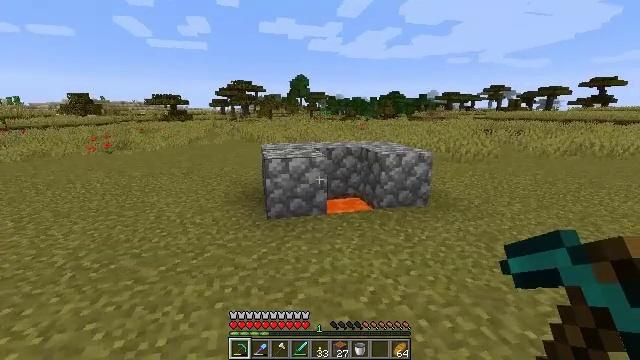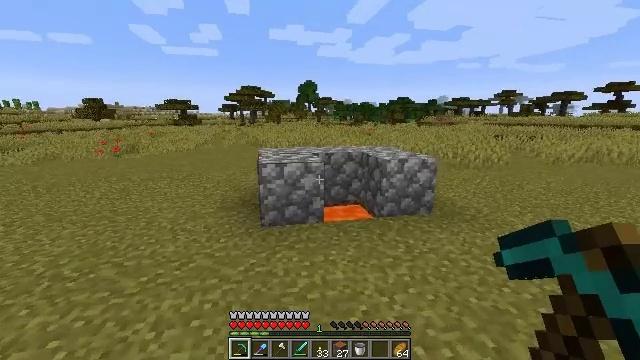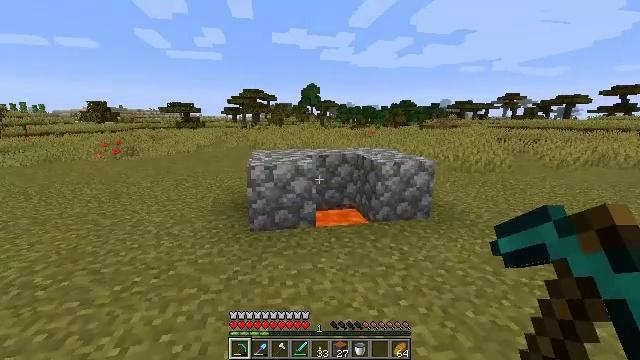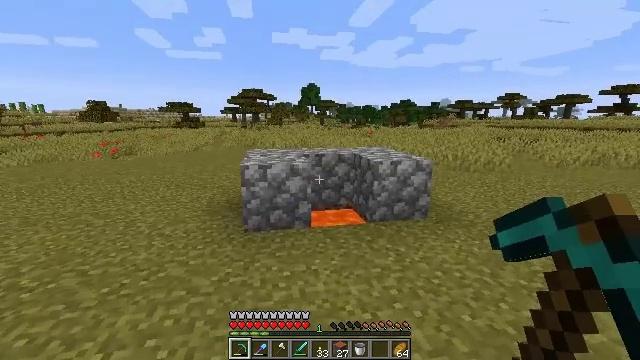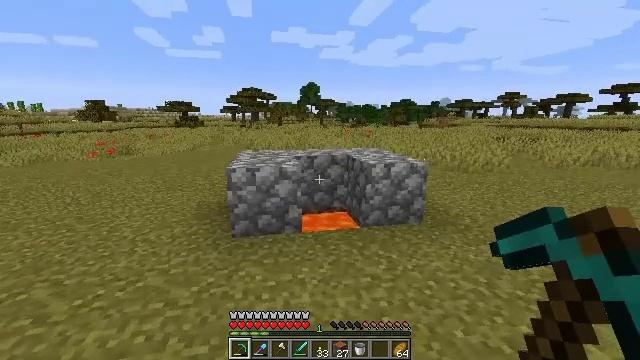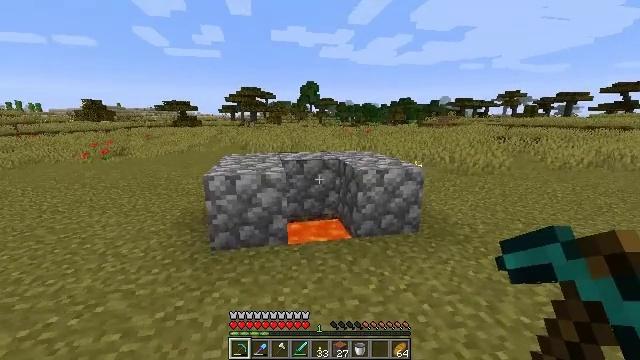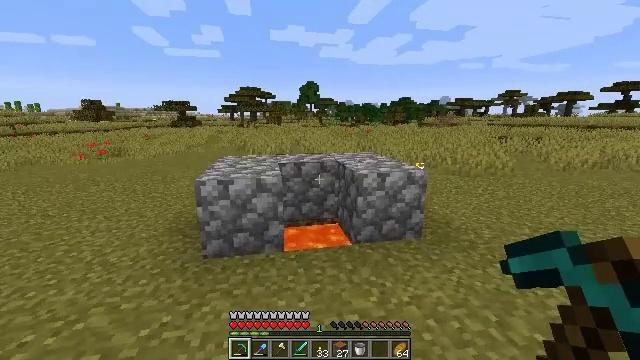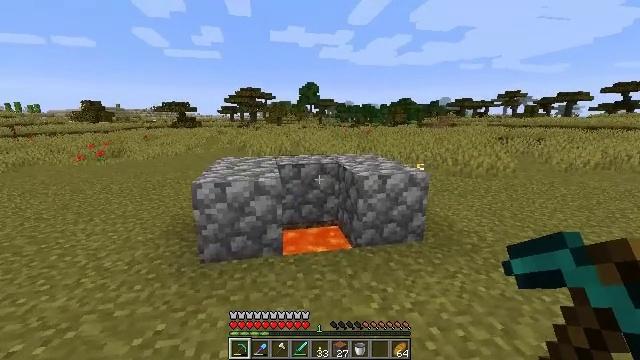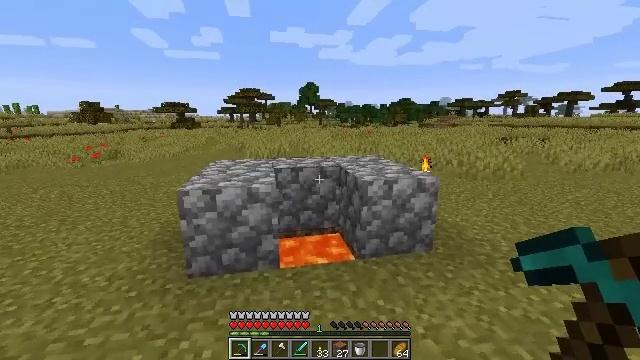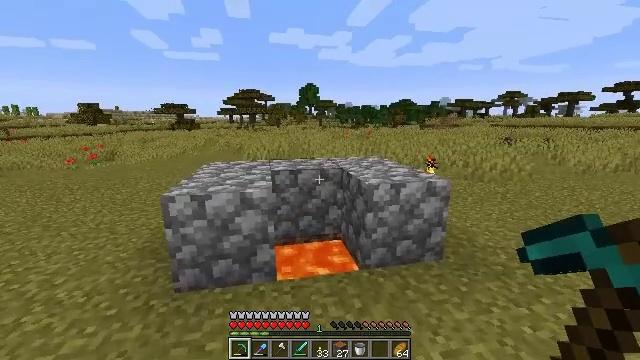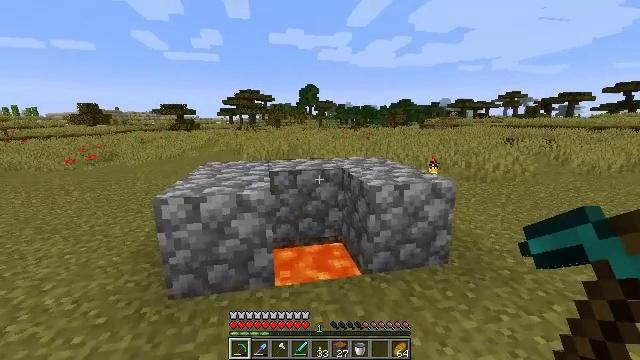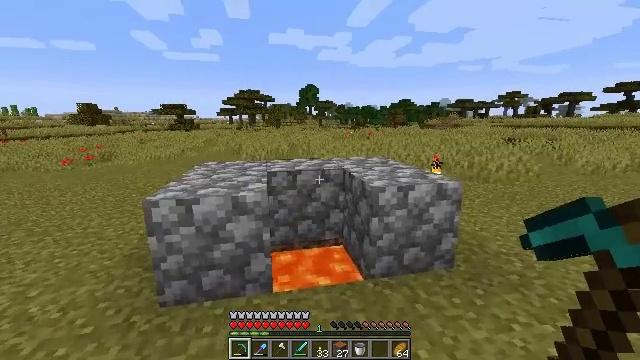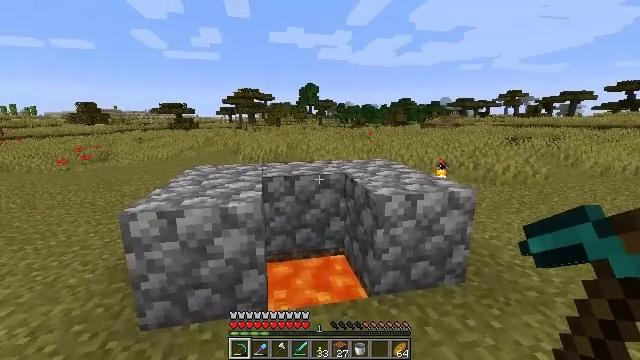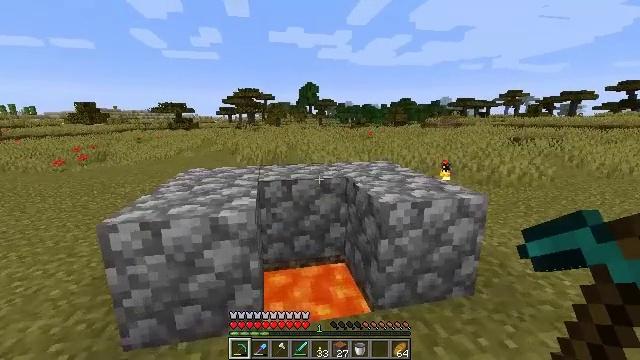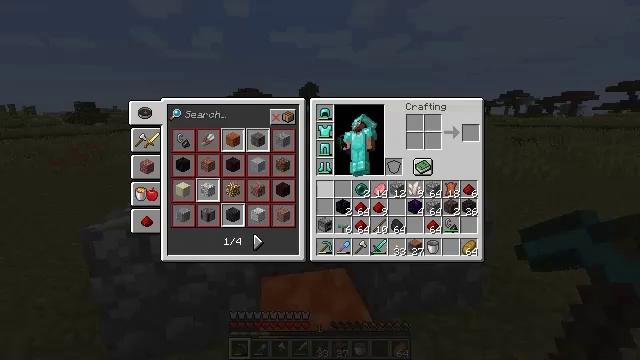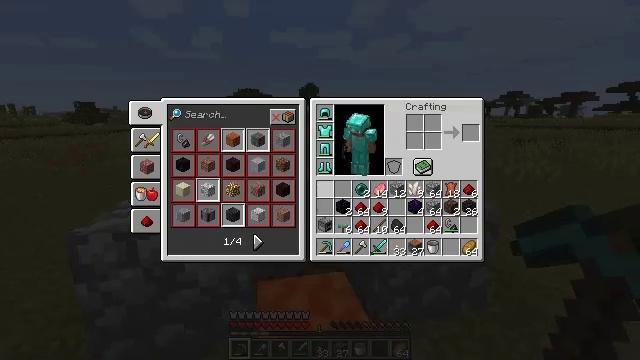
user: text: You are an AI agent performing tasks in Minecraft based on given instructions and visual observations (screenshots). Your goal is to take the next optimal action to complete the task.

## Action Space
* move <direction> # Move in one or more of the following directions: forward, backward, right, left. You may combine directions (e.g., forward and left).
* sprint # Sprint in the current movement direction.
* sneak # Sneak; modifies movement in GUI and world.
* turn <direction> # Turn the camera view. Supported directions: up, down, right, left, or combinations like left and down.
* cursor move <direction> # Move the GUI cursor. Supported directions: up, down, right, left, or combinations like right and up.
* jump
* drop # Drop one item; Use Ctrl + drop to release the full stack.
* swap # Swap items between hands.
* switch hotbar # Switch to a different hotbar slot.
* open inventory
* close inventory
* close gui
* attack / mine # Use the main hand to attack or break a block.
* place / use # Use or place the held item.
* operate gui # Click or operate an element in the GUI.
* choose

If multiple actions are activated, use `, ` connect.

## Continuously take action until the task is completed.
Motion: motion action
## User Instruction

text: Drop a furnace.
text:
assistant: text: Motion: move forward and move right, turn left
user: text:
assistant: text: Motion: move forward and move right
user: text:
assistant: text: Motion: move forward and move right
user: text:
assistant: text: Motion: move forward and move right
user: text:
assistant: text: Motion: move forward
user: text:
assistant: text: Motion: move forward
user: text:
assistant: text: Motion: move forward
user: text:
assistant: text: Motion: move forward
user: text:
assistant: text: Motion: move forward
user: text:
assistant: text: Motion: move forward
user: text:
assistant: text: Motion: move forward
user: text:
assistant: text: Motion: move forward
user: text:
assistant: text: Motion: no_op
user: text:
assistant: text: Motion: open inventory
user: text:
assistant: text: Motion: open inventory
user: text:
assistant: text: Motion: no_op
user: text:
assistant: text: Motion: cursor move down
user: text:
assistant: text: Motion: cursor move left and down
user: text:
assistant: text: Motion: cursor move left
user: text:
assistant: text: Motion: cursor move left and down
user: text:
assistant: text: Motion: no_op
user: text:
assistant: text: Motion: no_op
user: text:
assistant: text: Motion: cursor move right
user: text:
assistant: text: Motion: cursor move right
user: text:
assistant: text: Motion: cursor move right
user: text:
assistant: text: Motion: no_op
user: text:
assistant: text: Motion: no_op
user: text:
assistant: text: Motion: no_op
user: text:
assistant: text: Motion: no_op
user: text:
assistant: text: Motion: no_op